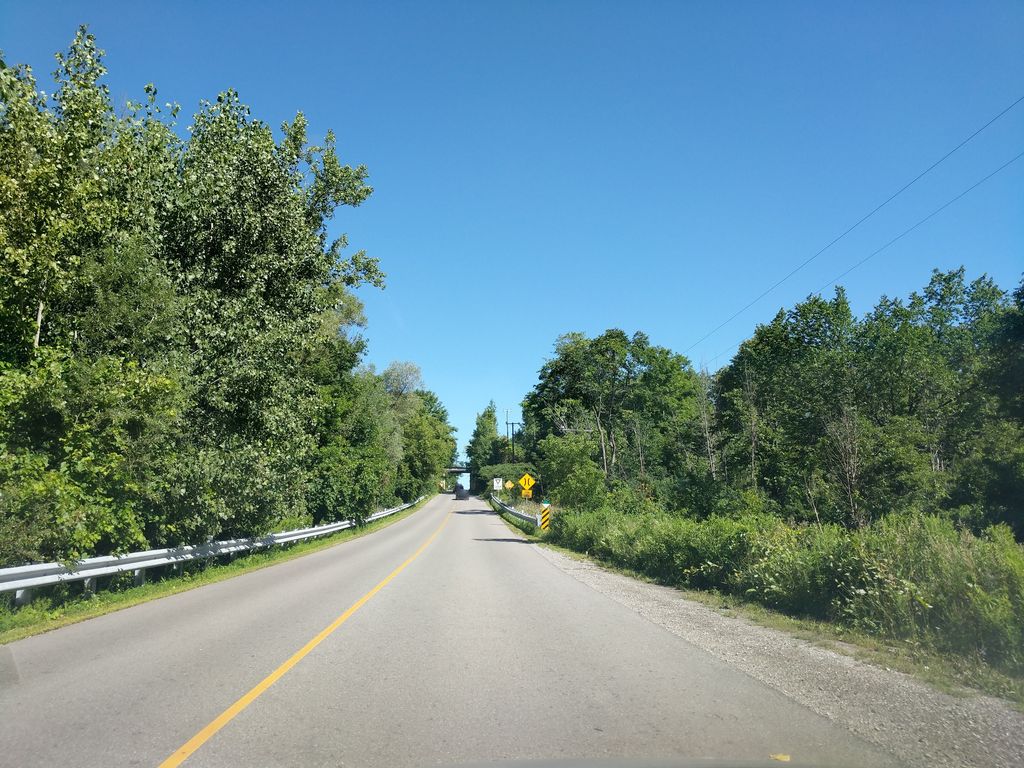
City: toronto